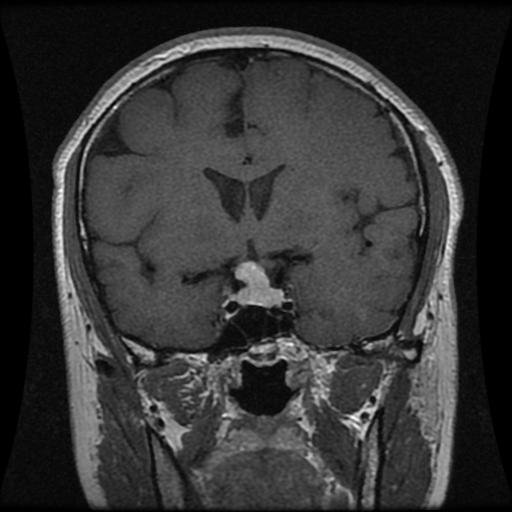
Label: pituitary